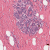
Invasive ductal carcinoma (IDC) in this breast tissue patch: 0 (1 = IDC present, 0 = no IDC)